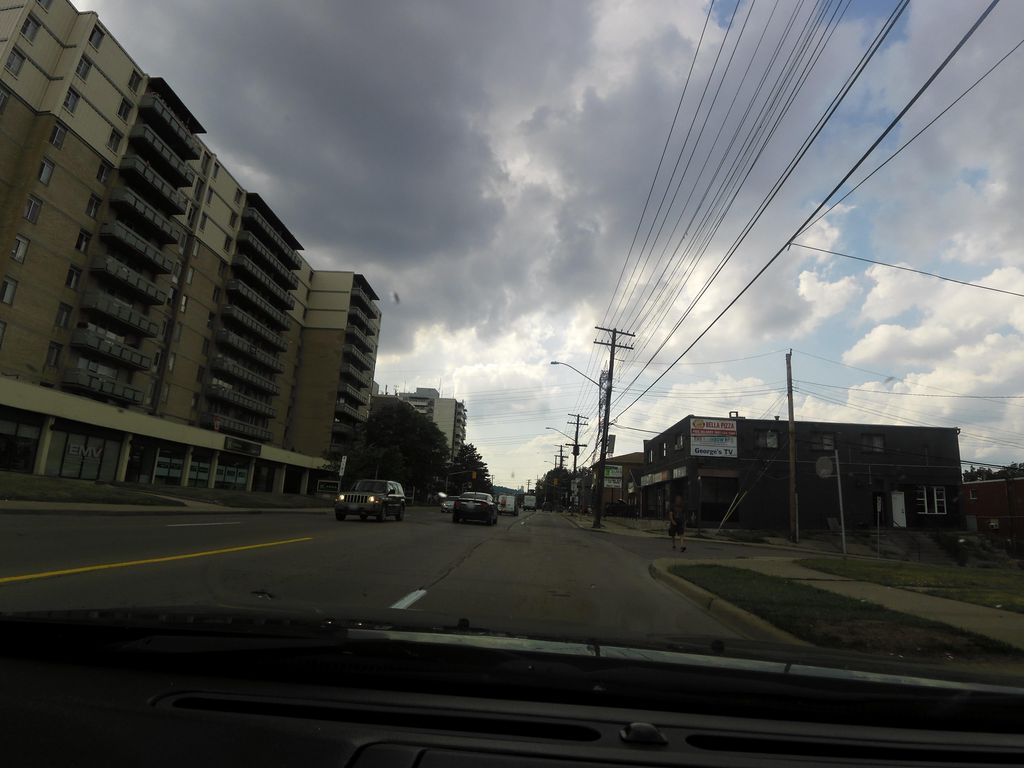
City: hamilton